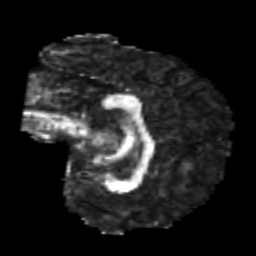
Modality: FA
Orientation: sagittal
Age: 22
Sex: male
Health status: healthy
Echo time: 0.074 s